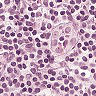
Metastatic tissue present: no